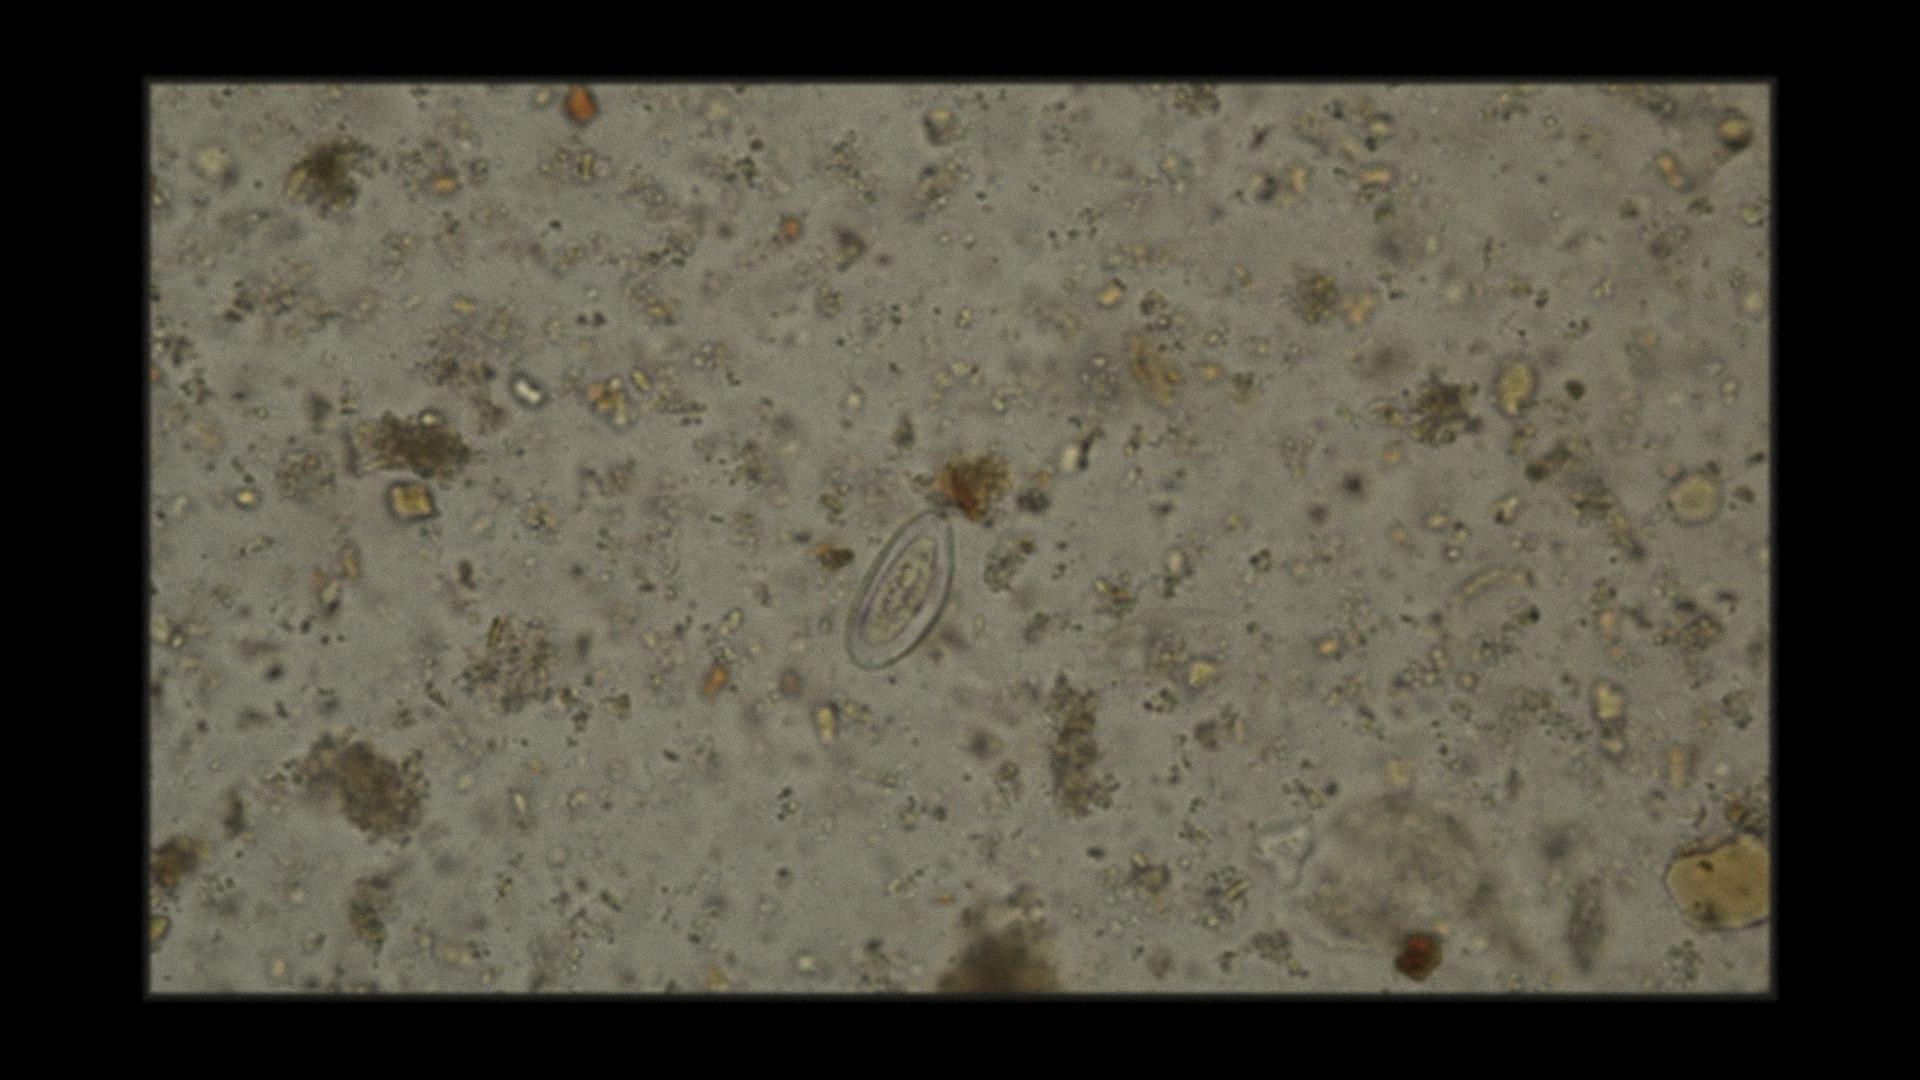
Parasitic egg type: Enterobius vermicularis